Question: Can i use python boto to change the shutdown behavior of my instance:
Basically, the same thing that we change from the the web interface:

The code i use to run the instance is:
'''
# Create and run a instance based on our predefined image
reservation= conn.run_instances(
'ami-0072ee30',
key_name='rajat',
instance_type=instance_requested_type)
'''
---
spot instance request:
'''
reservs = conn.request_spot_instances(
float(max_bid),
'ami-0072ee30',
count=1,
type='one-time',
instance_type=instance_requested_type)
'''
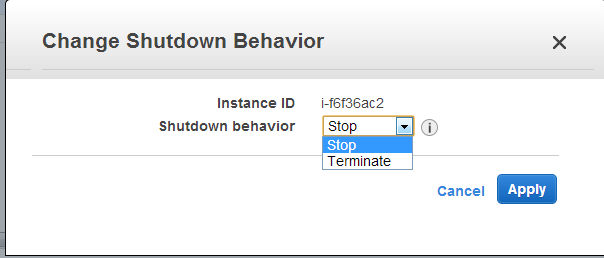
Answer: Yes, you can. There is an optional parameter to the 'run_instances' method called 'instance_initiated_shutdown_behavior' that can have a value of '"stop"' or '"terminate"'. So, to extend your example above to specify that you want the instance stopped if it is terminated by the user, you would do:
'''
import boto3
ec2_client = boto3.client('ec2')
reservation = ec2_client.run_instances(
ImageId='ami-0072ee30',
MinCount=1,
MaxCount=1,
KeyName='rajat',
InstanceType='t2.micro',
InstanceInitiatedShutdownBehavior='terminate'
)
'''
Reference: <URL>